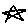
Label: star